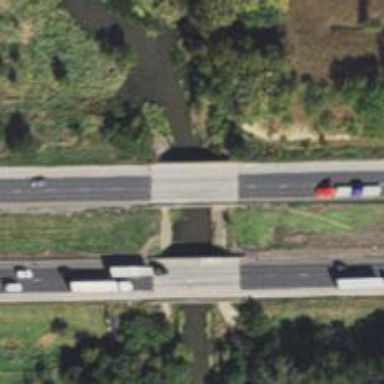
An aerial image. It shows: Asphalt bridge on motorway.